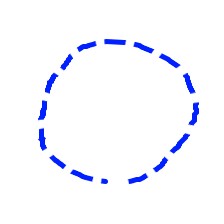
Shape: circle